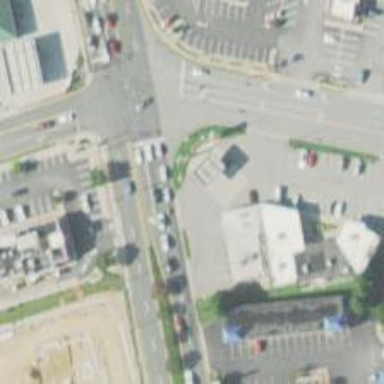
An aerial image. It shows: Convenience shop.